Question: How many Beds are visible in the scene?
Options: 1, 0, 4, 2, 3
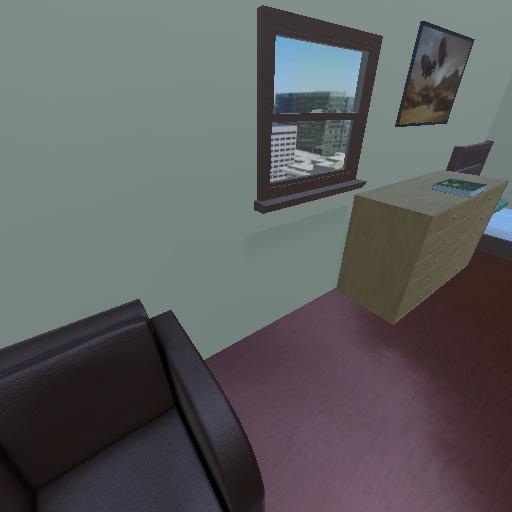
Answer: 1